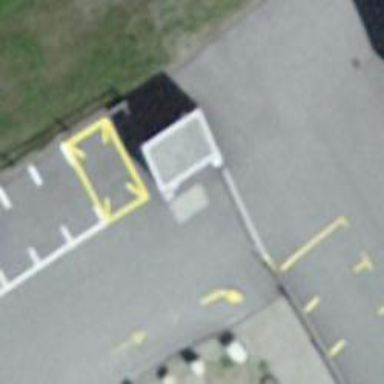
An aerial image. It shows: Lift gate barrier.